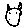
Label: cat